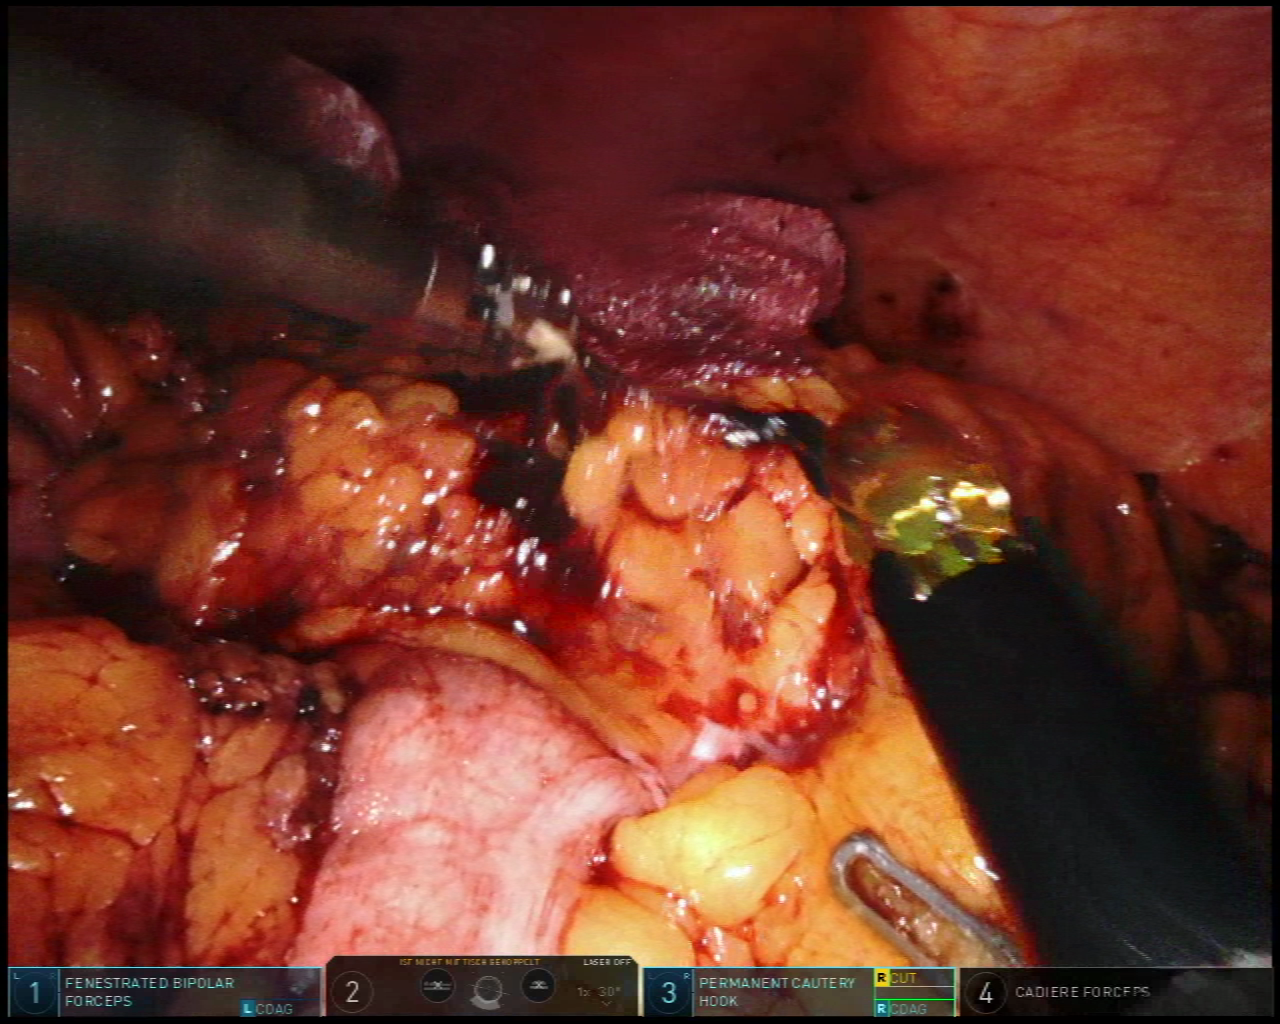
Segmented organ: colon
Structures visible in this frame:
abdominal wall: yes
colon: yes
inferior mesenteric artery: no
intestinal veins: no
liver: no
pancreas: no
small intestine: no
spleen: no
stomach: no
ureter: no
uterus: no
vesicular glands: no